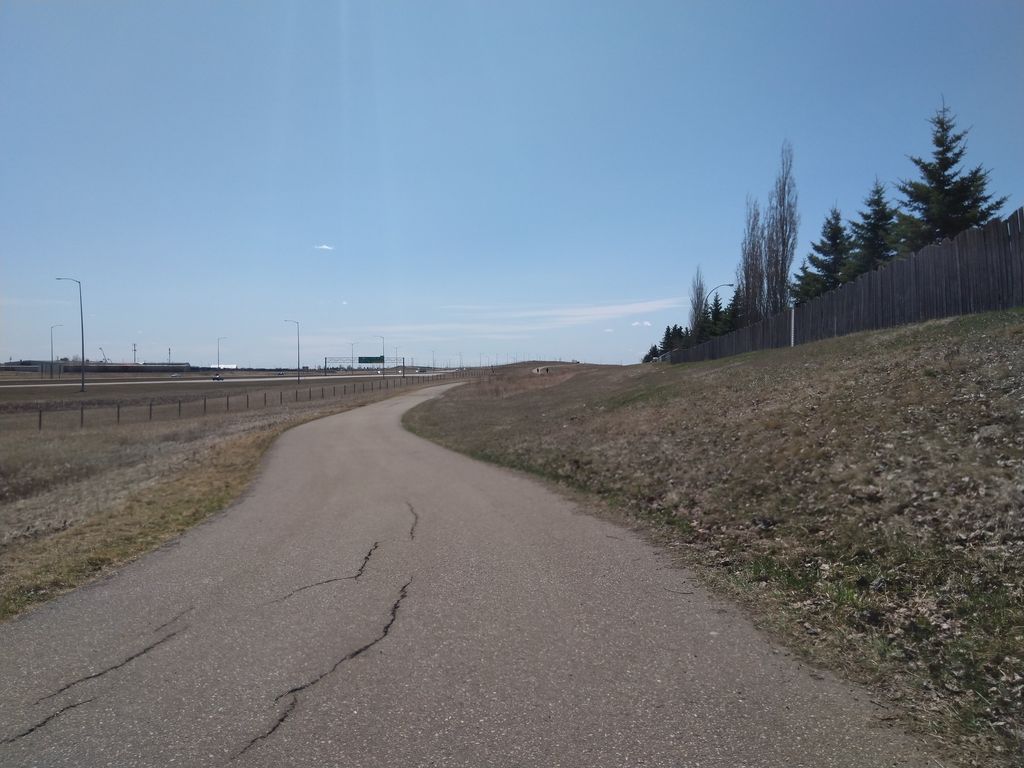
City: calgary